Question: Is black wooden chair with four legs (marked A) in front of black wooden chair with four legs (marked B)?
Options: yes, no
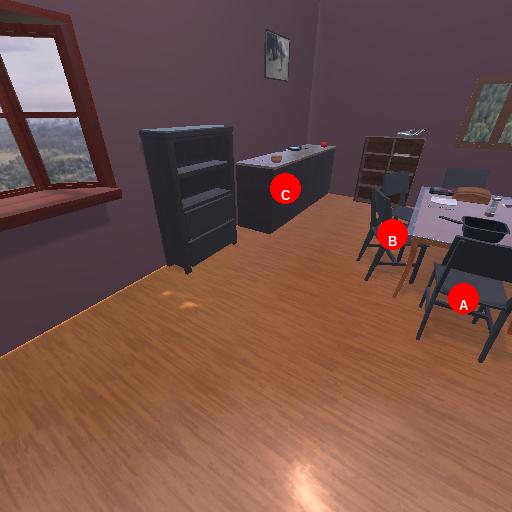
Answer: yes